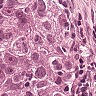
Metastatic tissue present: yes